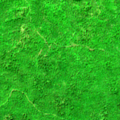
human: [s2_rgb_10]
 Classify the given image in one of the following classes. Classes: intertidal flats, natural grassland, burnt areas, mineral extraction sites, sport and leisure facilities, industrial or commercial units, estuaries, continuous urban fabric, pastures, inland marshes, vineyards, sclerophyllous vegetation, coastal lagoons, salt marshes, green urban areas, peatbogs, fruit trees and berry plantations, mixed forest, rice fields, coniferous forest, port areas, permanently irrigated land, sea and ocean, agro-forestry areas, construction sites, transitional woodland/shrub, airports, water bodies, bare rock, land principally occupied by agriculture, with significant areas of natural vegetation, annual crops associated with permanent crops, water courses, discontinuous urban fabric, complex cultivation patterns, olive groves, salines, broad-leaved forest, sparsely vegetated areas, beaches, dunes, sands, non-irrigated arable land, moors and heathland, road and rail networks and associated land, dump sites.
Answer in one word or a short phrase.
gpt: broad-leaved forest